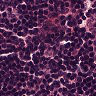
Metastatic tissue present: no